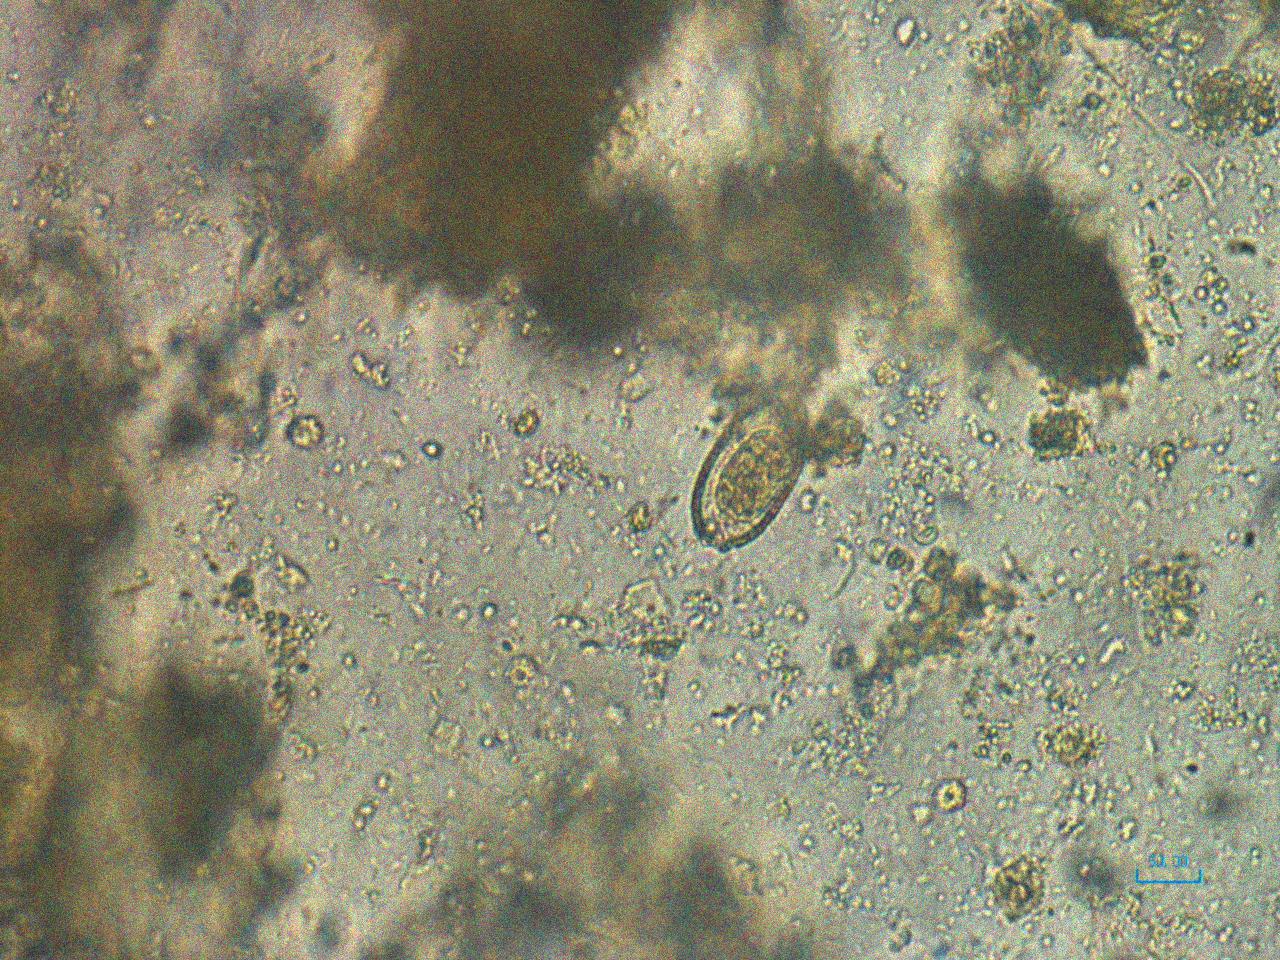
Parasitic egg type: Capillaria philippinensis